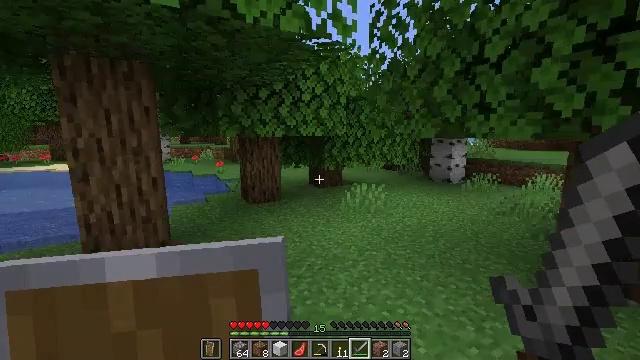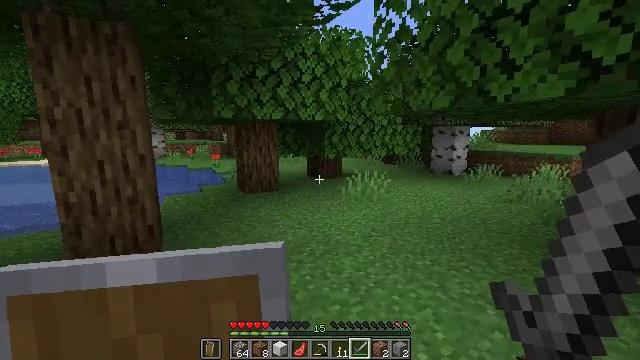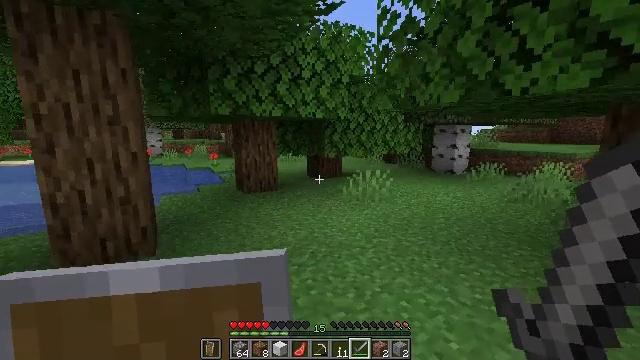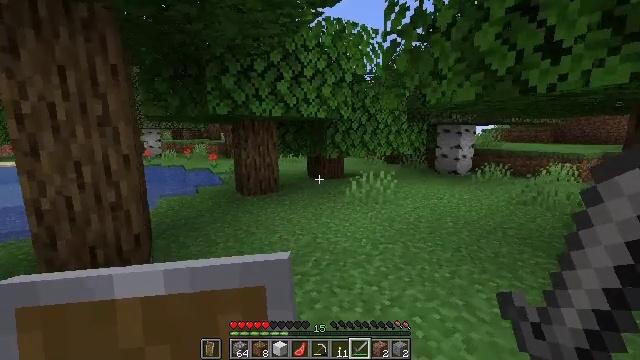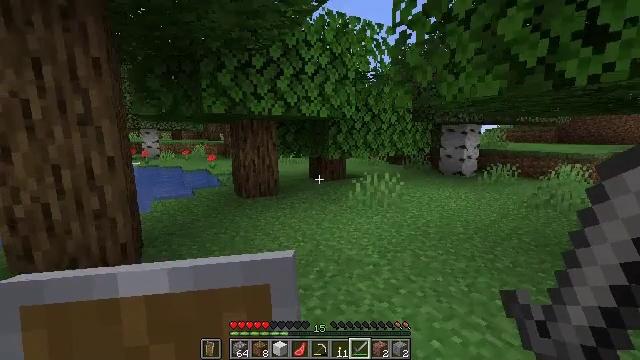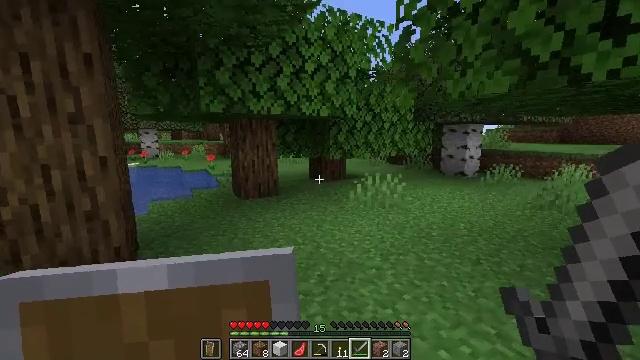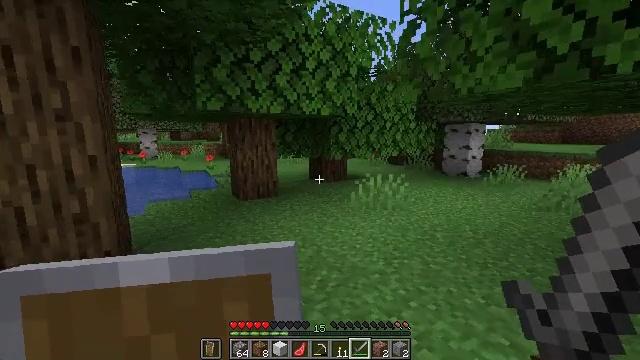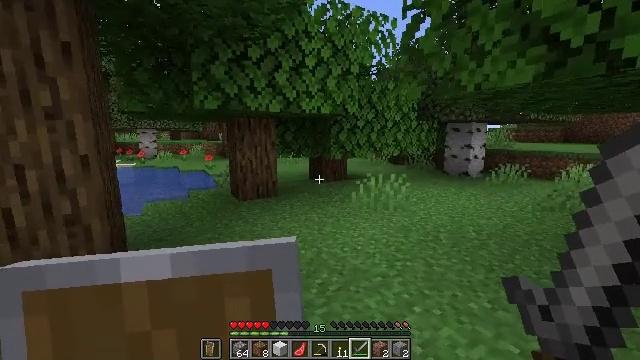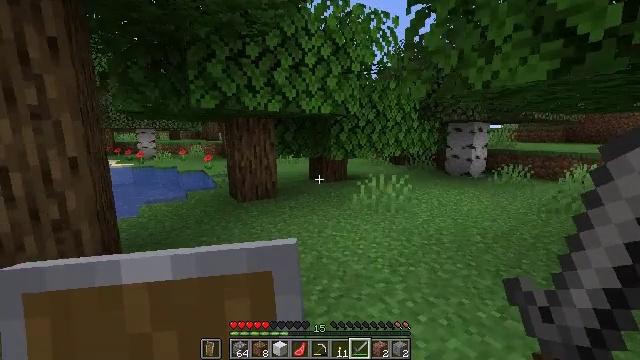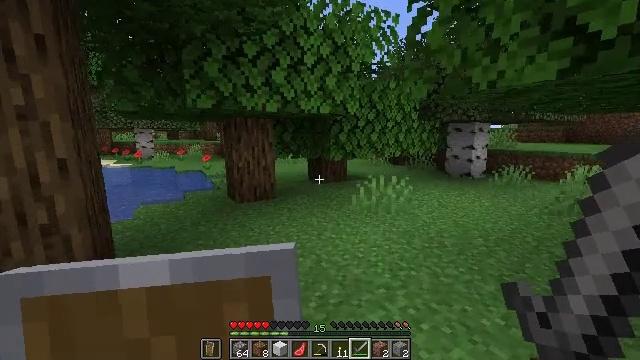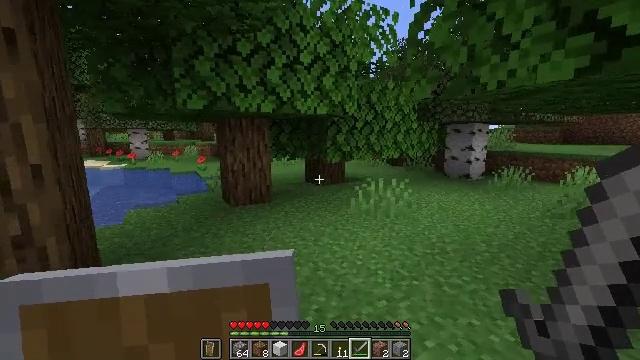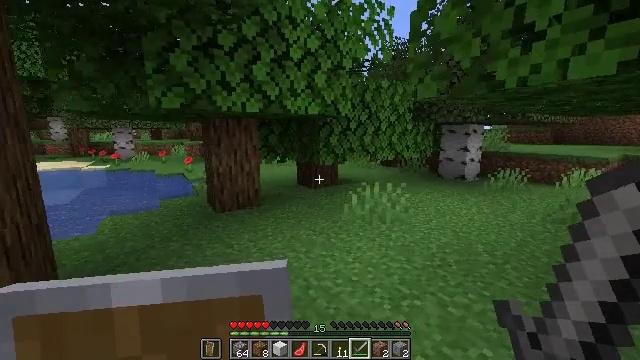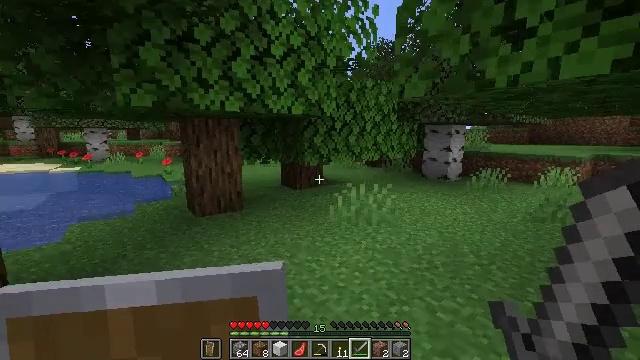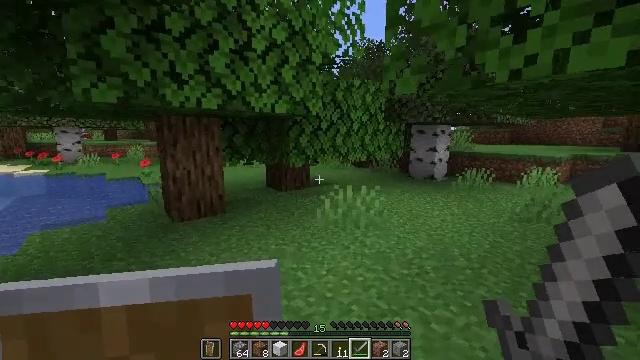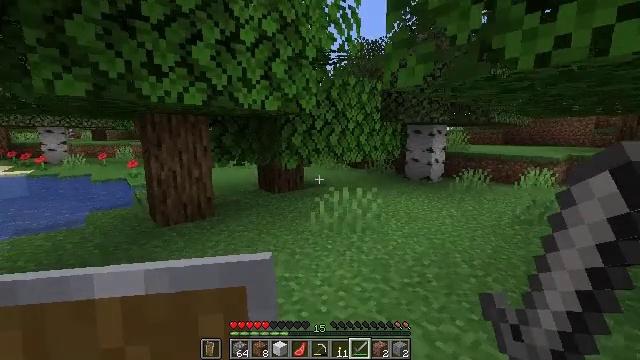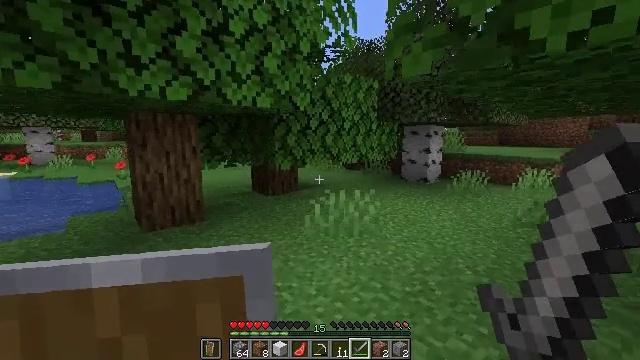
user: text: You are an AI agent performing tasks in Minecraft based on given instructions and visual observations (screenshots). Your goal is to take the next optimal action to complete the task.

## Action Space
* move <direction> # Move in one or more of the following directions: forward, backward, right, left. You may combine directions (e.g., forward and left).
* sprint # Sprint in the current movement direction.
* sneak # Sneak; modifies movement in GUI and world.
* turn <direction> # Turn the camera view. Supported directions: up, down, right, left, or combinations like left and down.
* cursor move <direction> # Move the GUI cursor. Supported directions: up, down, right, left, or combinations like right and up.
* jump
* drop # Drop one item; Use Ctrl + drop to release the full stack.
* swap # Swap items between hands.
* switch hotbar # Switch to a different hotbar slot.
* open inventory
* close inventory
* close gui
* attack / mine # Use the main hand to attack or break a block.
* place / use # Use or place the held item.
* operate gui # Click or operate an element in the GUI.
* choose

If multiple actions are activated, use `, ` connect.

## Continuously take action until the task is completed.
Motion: motion action
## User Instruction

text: Mine the poppy flower.
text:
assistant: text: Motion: move forward
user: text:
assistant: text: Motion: move forward
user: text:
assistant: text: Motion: move forward
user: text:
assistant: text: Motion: no_op
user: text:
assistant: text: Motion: no_op
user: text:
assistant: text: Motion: move forward
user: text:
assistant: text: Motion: move forward
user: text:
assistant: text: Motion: no_op
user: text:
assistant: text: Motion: move forward
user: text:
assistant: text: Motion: move forward
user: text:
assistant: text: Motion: move forward, turn right
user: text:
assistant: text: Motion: move forward, turn right
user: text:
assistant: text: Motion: move forward, turn right
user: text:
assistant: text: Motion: move forward, turn right
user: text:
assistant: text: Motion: move forward, turn right
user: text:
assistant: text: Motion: move forward
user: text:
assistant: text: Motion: move forward
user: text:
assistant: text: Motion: move forward
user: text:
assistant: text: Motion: move forward
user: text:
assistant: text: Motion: move forward
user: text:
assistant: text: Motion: move forward and move right
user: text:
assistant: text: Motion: move forward and move right
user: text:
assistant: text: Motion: move forward and move right
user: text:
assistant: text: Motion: move forward and move right
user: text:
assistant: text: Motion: move forward and move right
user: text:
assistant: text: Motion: move forward and move right
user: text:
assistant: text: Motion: move forward and move right
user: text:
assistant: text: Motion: move forward and move right
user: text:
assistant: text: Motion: move forward and move right
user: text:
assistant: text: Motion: move forward and move right